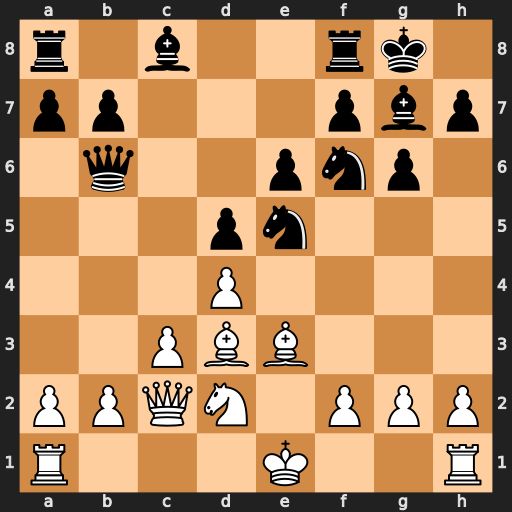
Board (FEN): r1b2rk1/pp3pbp/1q2pnp1/3pn3/3P4/2PBB3/PPQN1PPP/R3K2R
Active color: w
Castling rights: KQ
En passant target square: -
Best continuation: dxe5 Qc7 exf6